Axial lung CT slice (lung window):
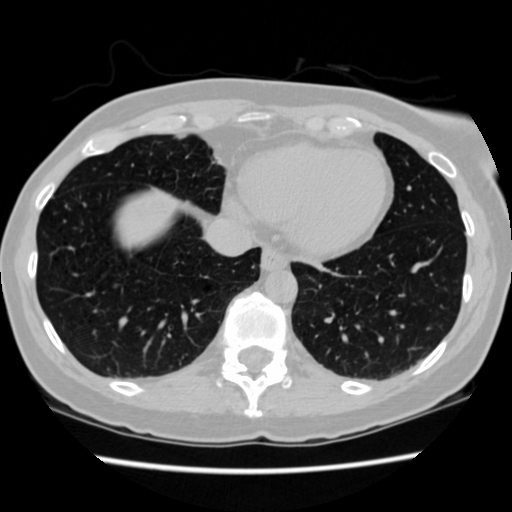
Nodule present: no